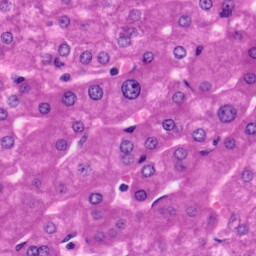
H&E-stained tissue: Liver